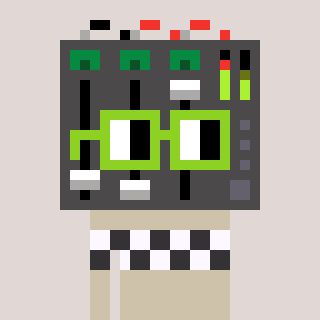
a pixel art character with square light green glasses, a mixer-shaped head and a bege-colored body on a warm background